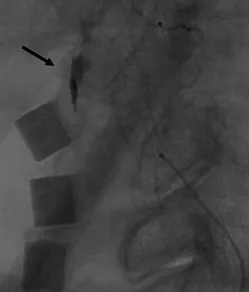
Sagittal view. The sagittal view shows bleeding to the anterior surface of the vertebral body; this is caused by extravascular leakage from the radicular artery (black arrows).
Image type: radiology (x_ray)